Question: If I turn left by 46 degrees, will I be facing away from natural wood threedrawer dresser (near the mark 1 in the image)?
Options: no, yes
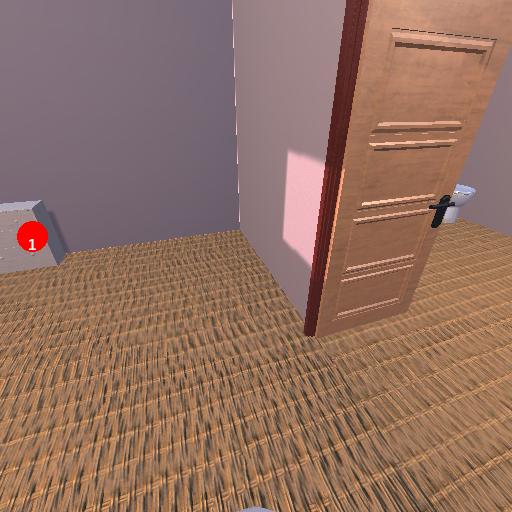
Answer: no